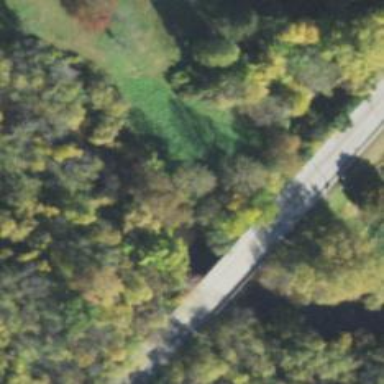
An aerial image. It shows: Footway on bridge.